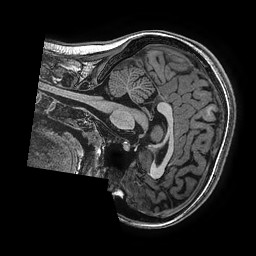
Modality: T1w
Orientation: sagittal
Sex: female
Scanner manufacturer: ge
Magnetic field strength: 3 T
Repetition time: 0.0077 s
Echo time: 0.003436 s